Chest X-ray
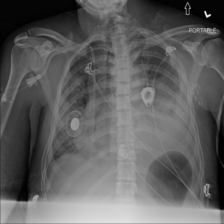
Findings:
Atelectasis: negative
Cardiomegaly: negative
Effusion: negative
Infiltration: negative
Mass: negative
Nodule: negative
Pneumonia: negative
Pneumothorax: negative
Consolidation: negative
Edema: negative
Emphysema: negative
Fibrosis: negative
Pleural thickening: negative
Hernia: negative